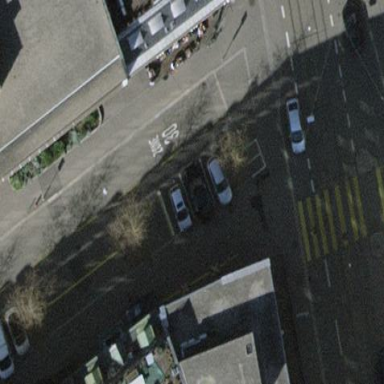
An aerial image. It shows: Street side parking area.